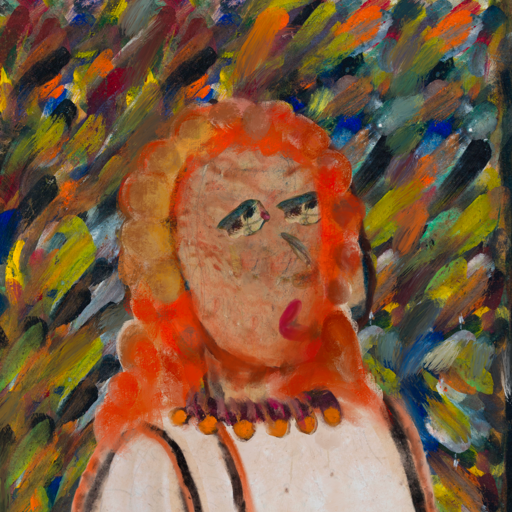
Background: An_Impression, Head And Neck Side: Orphan, Face Side: Pipe, Bust: Roy_Bahadur, Hair Side: Rupkatha, Head Accessory: Blank, Second Necklace: Blank, Necklace: Doll, Baby: Blank